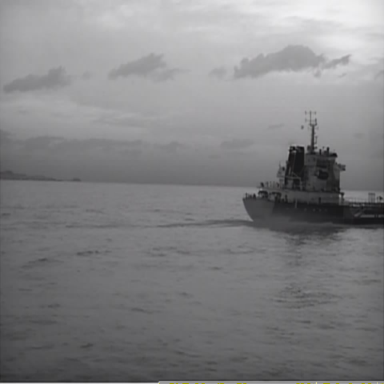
There is a liner in the infrared image.